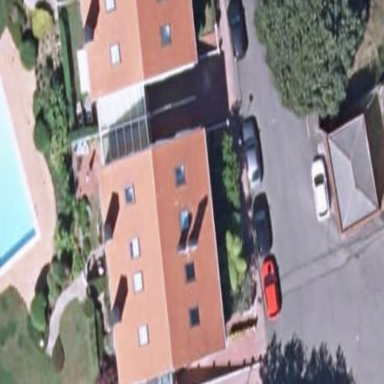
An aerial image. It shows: Terrace building.